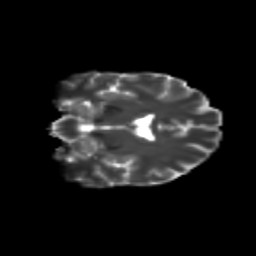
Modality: T2w
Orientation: coronal
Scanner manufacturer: siemens
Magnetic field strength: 3 T
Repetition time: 9.2 s
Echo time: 0.084 s